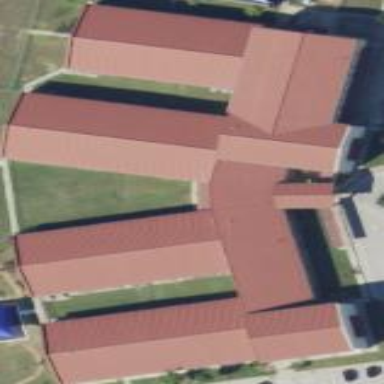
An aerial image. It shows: School building.